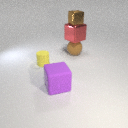
small yellow rubber cylinder behind large purple rubber cube